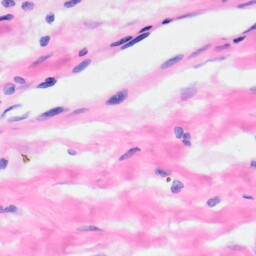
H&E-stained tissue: Kidney